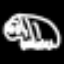
Label: frog